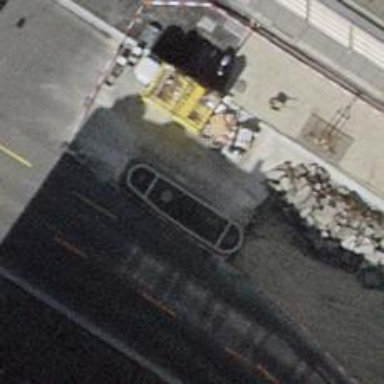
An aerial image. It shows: Kerb barrier.